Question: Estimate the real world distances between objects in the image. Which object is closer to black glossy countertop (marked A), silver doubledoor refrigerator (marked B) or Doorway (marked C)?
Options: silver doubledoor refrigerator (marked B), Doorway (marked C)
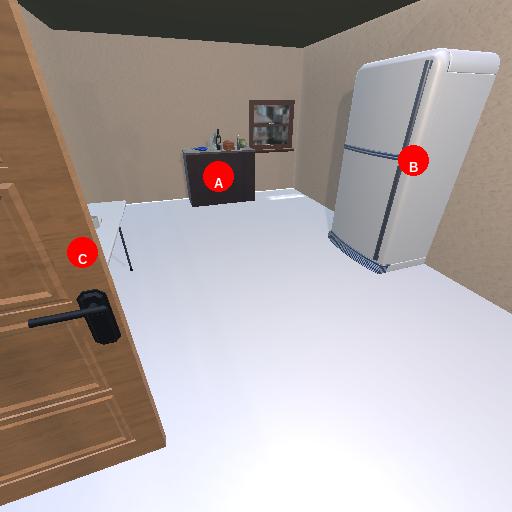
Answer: silver doubledoor refrigerator (marked B)